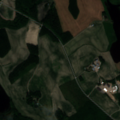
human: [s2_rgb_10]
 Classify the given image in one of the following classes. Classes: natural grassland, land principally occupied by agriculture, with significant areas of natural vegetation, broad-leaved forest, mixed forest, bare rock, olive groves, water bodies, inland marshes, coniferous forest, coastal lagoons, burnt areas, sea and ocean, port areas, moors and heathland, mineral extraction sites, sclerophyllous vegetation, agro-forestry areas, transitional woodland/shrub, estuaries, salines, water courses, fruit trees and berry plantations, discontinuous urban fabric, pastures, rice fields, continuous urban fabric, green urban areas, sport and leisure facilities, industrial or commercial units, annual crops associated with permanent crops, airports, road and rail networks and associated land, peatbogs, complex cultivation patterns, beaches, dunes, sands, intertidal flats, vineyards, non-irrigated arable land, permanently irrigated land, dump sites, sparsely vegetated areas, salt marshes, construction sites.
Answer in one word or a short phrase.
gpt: non-irrigated arable land, land principally occupied by agriculture, with significant areas of natural vegetation, mixed forest